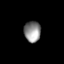
Tissue: lung
Cell type: Epithelial cells
Senescence score: 0.154
Nuclear area (px): 343
Mean DAPI intensity: 138.997